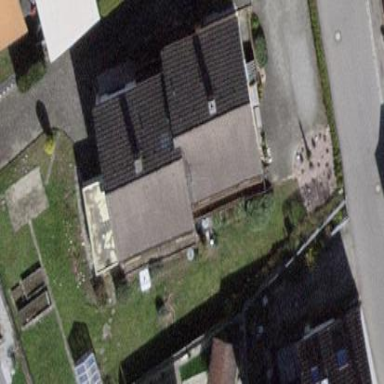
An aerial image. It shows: Semidetached house.